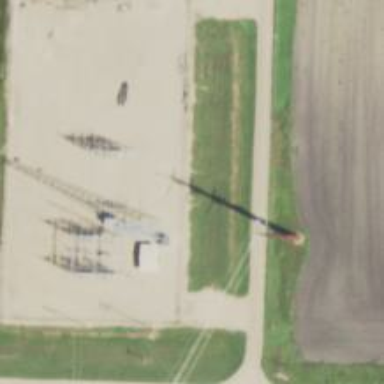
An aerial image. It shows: Communication mast tower.